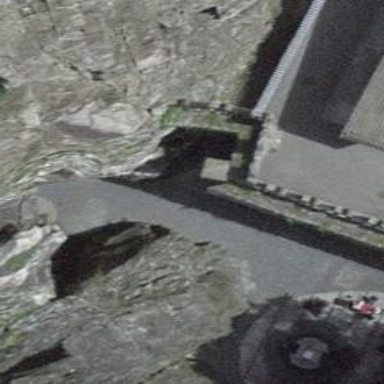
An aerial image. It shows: Historic city wall.